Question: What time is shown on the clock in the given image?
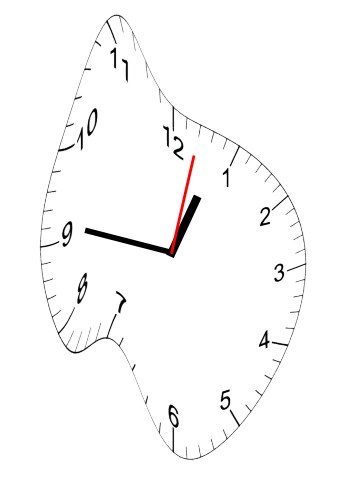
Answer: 12:46:02